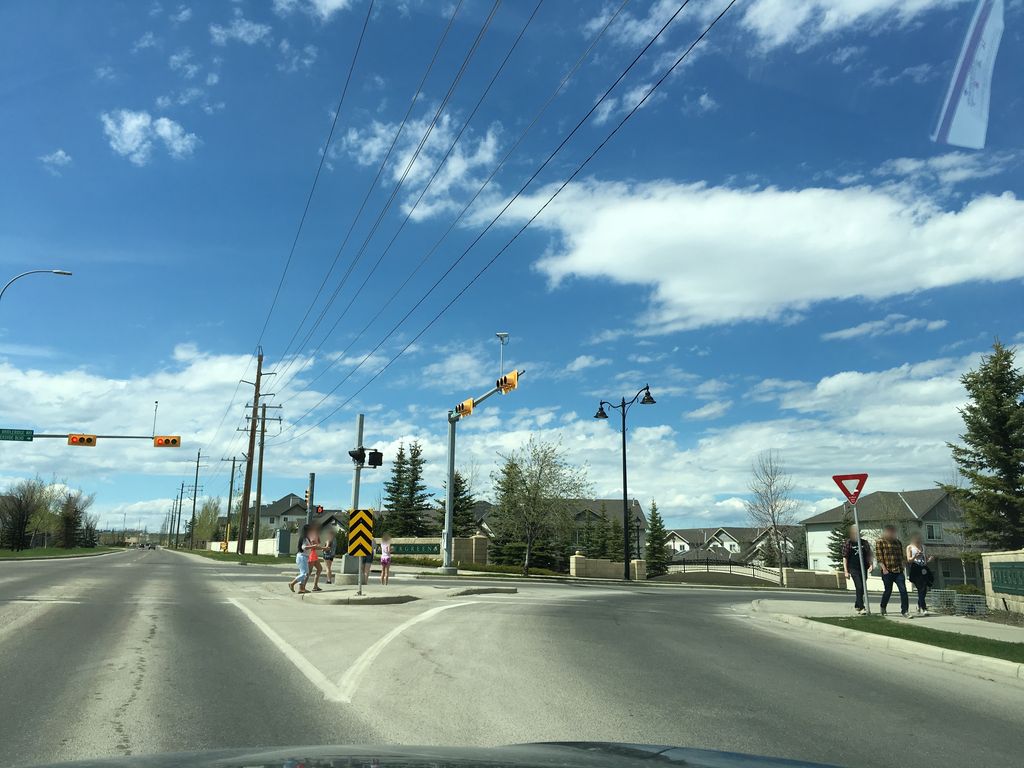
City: calgary